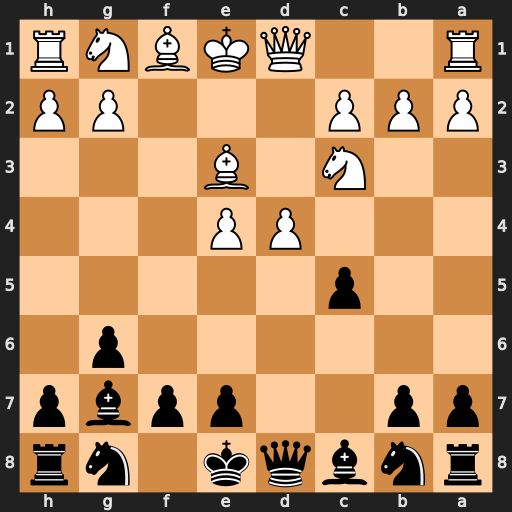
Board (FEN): rnbqk1nr/pp2ppbp/6p1/2p5/3PP3/2N1B3/PPP3PP/R2QKBNR
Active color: b
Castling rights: KQkq
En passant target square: -
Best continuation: cxd4